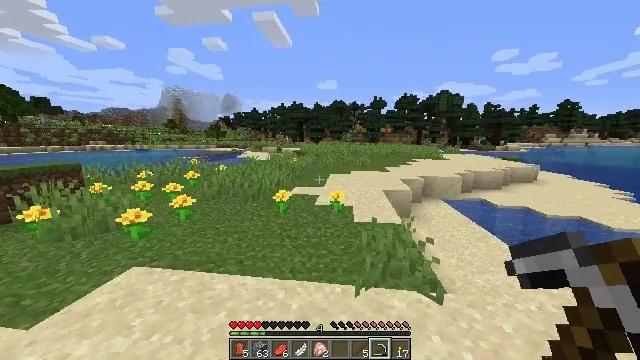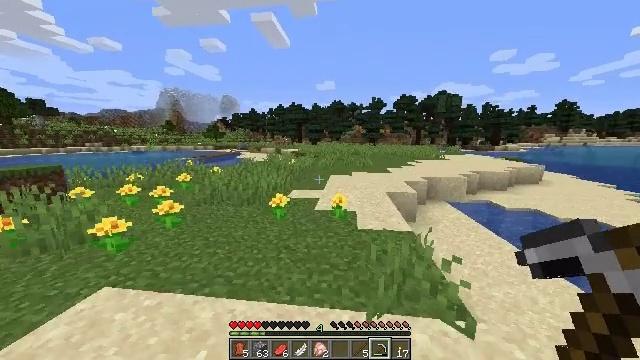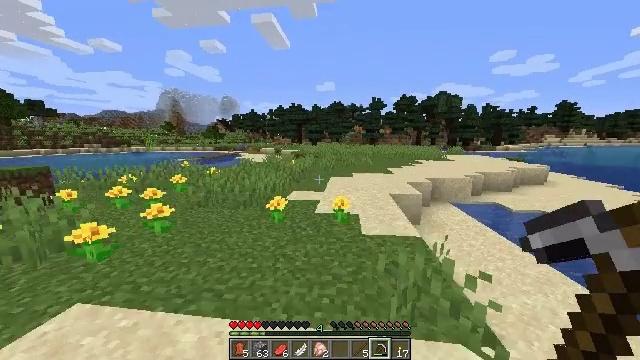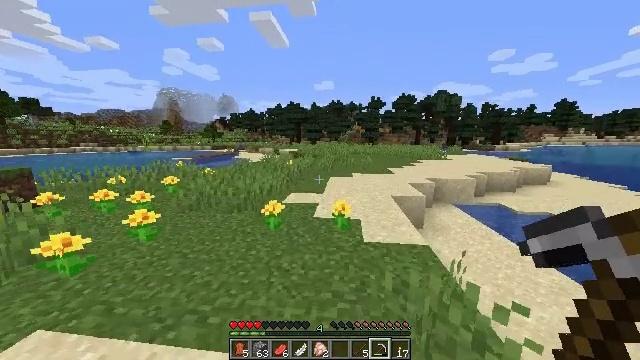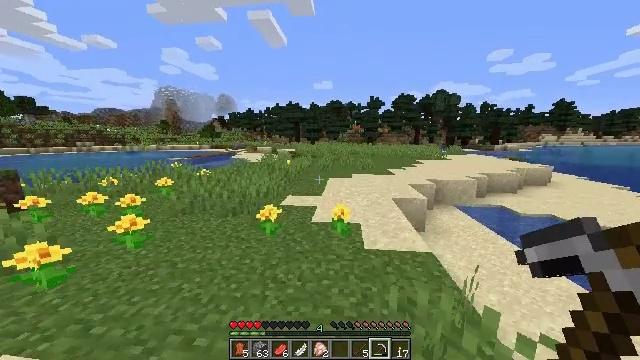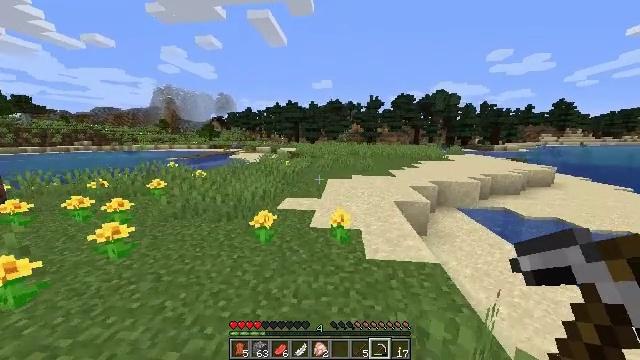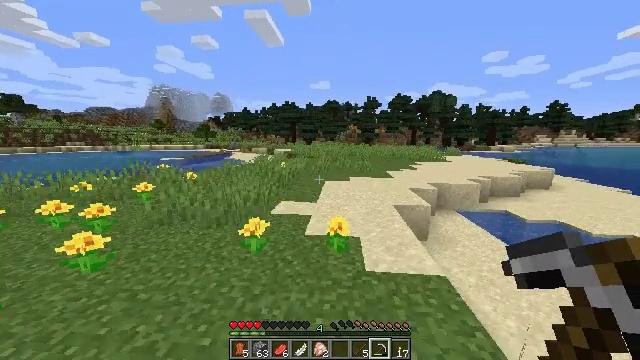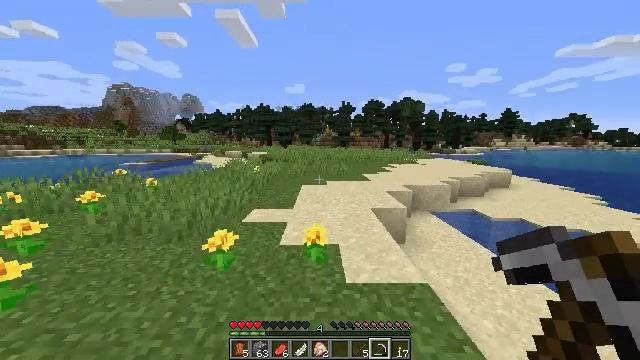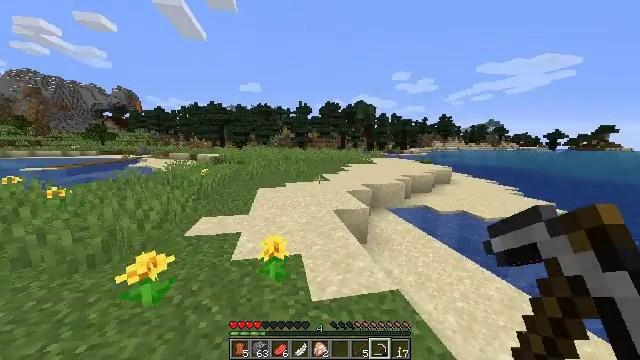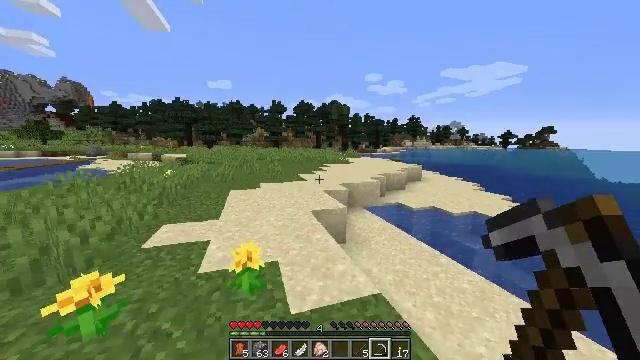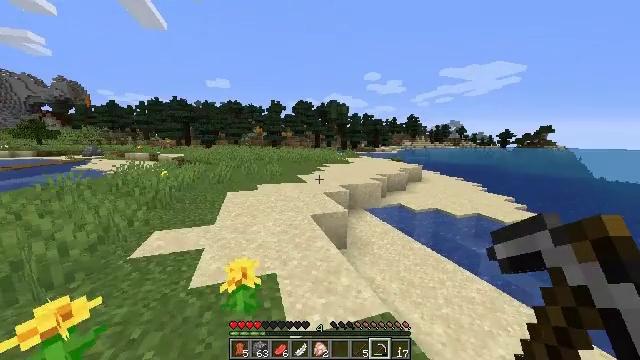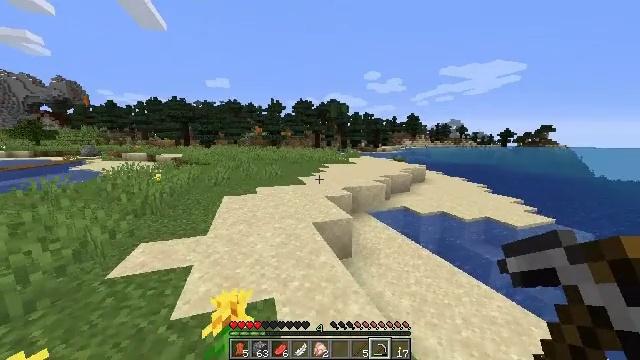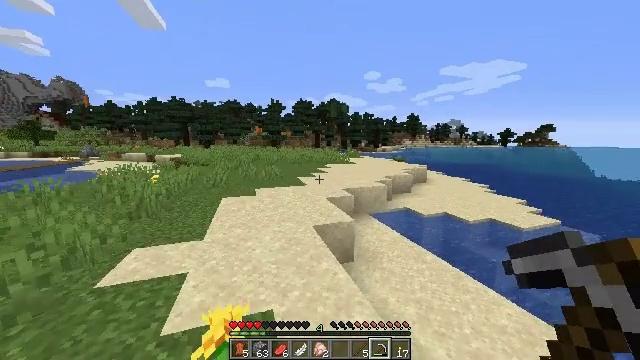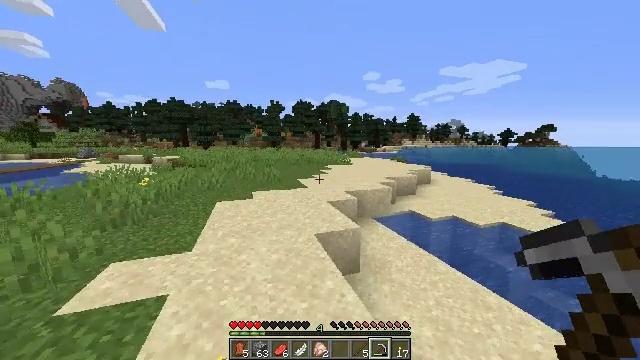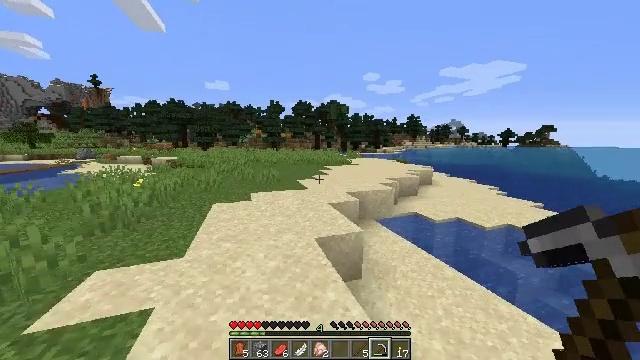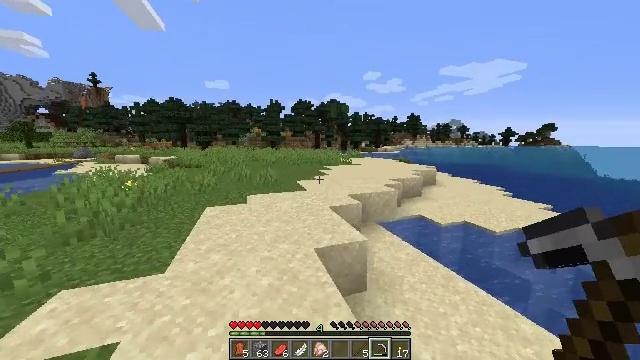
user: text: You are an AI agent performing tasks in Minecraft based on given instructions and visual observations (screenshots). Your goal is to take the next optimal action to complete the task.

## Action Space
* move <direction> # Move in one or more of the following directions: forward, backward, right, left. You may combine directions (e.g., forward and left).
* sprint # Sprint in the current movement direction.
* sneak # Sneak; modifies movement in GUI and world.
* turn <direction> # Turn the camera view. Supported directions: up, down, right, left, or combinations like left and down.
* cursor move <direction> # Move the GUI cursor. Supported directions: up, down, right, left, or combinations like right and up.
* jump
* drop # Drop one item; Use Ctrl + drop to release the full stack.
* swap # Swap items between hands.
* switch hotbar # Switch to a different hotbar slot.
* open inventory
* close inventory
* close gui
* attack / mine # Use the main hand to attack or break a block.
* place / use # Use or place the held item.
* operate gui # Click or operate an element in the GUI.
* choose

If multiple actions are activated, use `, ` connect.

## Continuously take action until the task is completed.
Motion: motion action
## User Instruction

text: Remove the attached pumpkin stem from the ground.
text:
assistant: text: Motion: move forward
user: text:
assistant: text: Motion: move forward
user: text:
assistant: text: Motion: move forward
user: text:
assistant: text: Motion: move forward
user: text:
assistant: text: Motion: move forward
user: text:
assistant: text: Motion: move forward
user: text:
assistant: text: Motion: move forward, turn right
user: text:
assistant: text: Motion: move forward, turn right
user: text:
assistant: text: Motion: move forward, turn right
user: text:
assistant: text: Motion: move forward
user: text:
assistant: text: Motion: move forward
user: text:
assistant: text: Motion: move forward
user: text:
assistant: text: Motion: move forward
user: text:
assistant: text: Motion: move forward
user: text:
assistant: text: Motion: move forward
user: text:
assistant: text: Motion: move forward
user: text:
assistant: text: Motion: move forward
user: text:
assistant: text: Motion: move forward
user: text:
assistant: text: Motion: move forward and move left
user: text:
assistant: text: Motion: move forward and move left
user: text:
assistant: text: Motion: move forward and move left
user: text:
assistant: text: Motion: move forward and move left
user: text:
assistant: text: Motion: move forward and move left
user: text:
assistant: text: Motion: move forward and move left
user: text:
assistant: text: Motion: move forward and move left
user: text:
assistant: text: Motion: move forward and move left
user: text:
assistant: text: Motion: move forward
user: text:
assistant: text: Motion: move forward
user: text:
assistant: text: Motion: move forward
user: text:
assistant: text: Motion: move forward